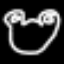
Label: frog